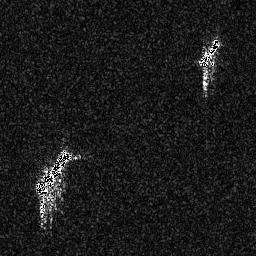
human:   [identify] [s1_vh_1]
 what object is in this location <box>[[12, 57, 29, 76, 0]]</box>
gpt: <ref>1 large ship at the left</ref>

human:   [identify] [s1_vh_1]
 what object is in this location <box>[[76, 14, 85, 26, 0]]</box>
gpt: <ref>1 medium ship at the top right</ref>